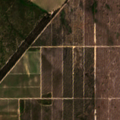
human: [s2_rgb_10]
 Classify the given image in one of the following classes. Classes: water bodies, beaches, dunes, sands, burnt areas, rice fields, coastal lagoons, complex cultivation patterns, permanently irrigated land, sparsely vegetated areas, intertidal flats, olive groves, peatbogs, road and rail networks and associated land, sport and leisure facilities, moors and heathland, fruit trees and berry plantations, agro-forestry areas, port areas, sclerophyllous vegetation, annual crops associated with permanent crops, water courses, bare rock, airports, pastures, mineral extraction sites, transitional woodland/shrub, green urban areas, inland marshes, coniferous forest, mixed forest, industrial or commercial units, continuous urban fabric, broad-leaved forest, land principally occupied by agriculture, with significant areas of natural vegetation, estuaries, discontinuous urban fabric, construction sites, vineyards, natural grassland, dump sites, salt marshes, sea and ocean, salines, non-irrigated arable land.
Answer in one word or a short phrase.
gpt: continuous urban fabric